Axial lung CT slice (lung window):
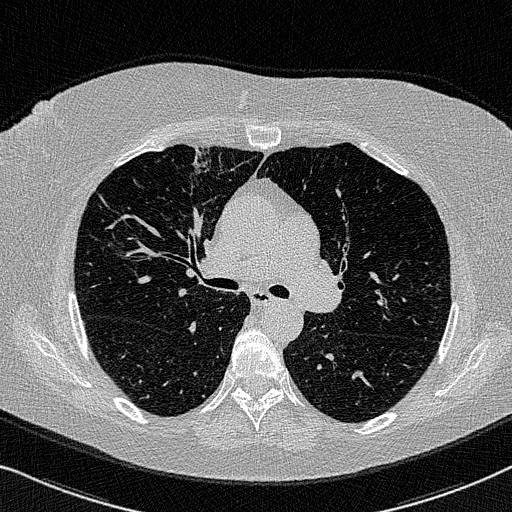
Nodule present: no